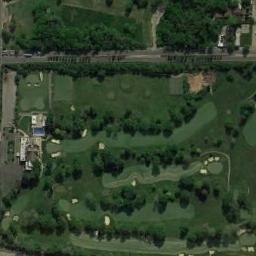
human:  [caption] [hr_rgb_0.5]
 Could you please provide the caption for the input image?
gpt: The golf course has some fairways, Barrier trees and sandpits and a freeway is next to the golf course .

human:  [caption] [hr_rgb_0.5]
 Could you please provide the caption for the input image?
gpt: There are a few bunkers and a few paths on a large green lawn on the golf course with many trees and several buildings .

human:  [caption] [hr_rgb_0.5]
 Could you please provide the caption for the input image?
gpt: There are two large bunkers and two paths .

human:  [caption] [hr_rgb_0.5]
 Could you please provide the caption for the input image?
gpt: There are numerous buildings beside the golf course .

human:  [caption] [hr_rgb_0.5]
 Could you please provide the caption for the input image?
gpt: There are some bunkers and many green trees on the golf course .